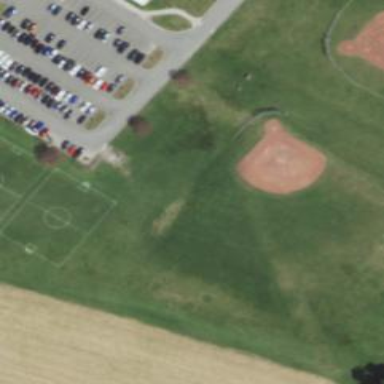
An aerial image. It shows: Baseball pitch for leisure and sports activities.